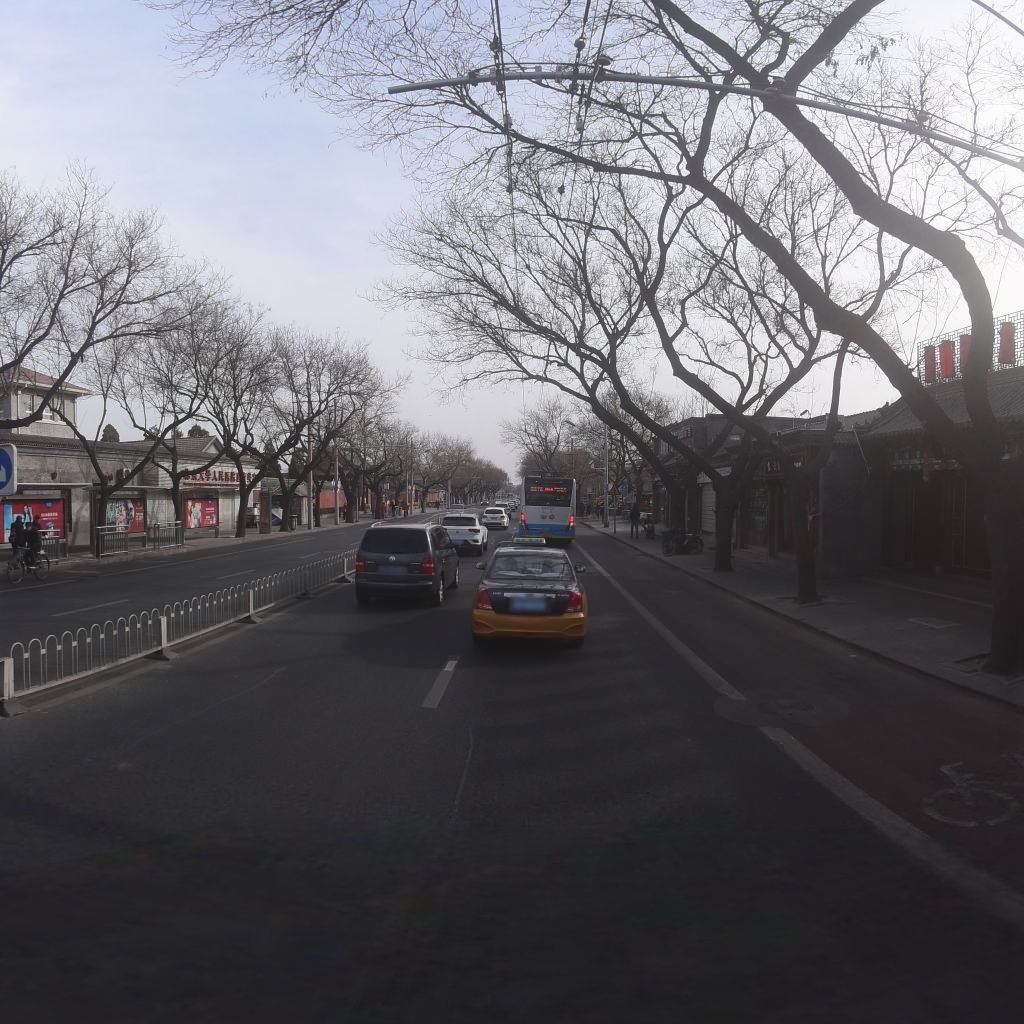
Region: Xicheng
Road damage annotations: longitudinal patch, longitudinal patch, manhole cover